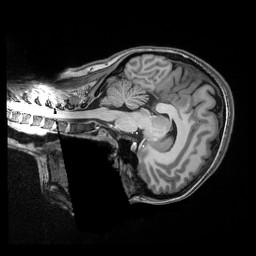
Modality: T1w
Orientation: sagittal
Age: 24
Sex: female
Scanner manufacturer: siemens
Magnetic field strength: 3 T
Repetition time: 2.5 s
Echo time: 0.00343 s